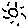
Label: sun